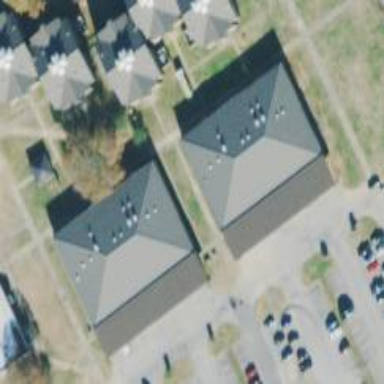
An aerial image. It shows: Building with apartments that resembles military barracks.